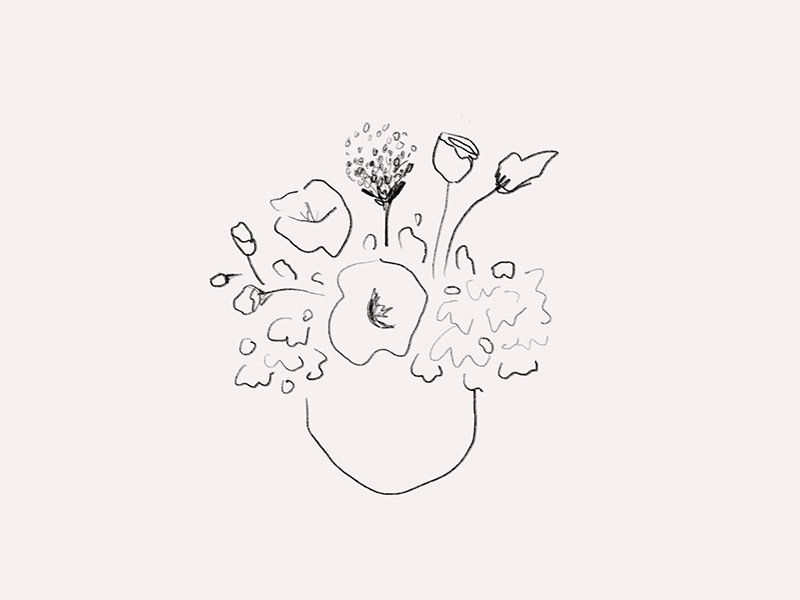
Label: vase